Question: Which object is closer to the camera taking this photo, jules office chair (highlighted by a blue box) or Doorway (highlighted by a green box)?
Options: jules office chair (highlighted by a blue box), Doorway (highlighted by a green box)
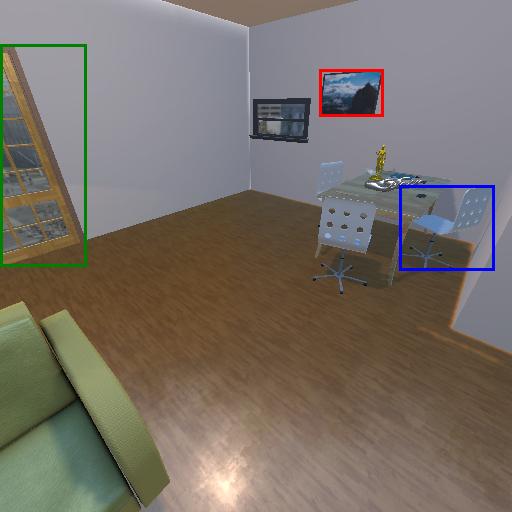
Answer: jules office chair (highlighted by a blue box)